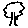
Label: tree